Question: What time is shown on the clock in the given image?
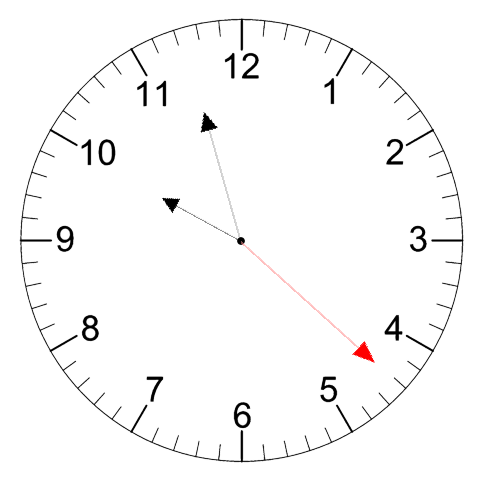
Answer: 09:57:22